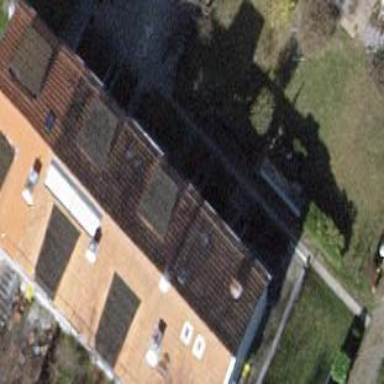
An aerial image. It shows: Building with tile roof.